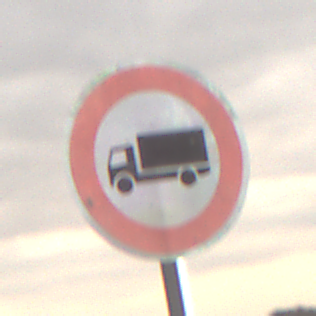
Verkehrszeichen: VerbotFuerKraftfahrzeugeUeberDreiKommaFuenfTonnen
Umgebung: Outdoor, Nature
Tageszeit: MorningAfternoon
Wetter: Overcast
Licht: Natural
Jahreszeit: NotSpecified
Kontrast: LowContrast